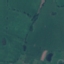
Label: Pasture